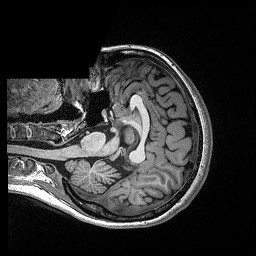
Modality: T1w
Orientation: axial
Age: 26
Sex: female
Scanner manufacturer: siemens
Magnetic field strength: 3 T
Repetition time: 2.4 s
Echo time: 0.03 s